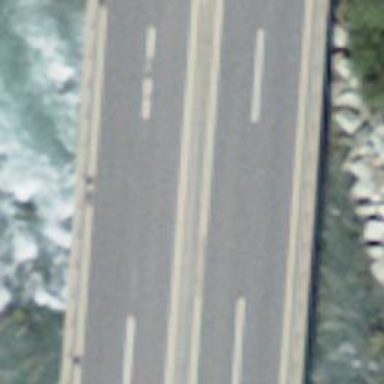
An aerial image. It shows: Bridge with asphalt surface carrying trunk motorway. It is constructed with beam structure.